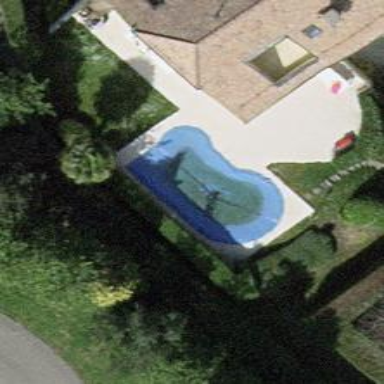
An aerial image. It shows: Swimming pool located in leisure land.